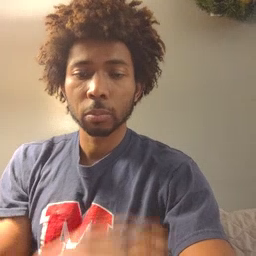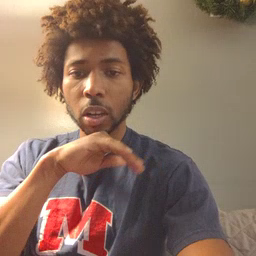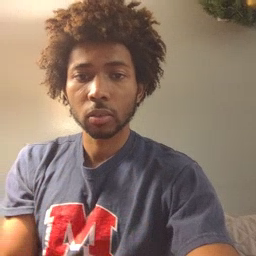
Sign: pig